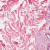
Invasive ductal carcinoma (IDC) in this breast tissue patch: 0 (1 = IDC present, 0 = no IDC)